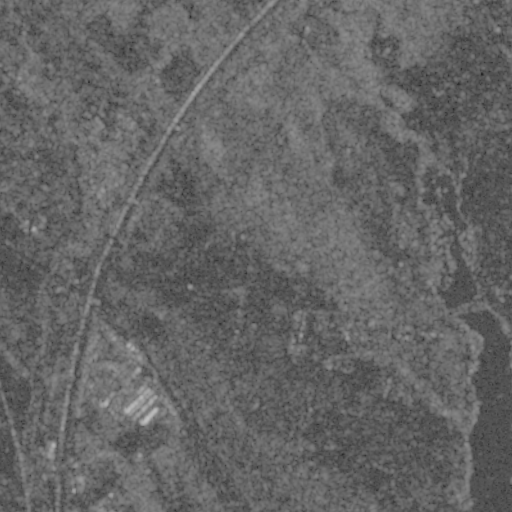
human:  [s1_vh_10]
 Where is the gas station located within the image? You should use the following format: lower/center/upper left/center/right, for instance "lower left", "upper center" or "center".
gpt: The gas station is located in the lower left of the image.
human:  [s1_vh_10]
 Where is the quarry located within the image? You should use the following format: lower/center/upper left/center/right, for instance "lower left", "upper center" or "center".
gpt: The quarry is located in the center left of the image.
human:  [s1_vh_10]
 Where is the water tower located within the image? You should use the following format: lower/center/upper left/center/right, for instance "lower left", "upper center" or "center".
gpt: The water tower is located in the center left of the image.
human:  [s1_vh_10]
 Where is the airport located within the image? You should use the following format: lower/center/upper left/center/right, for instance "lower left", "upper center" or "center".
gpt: There is no airport in the image.

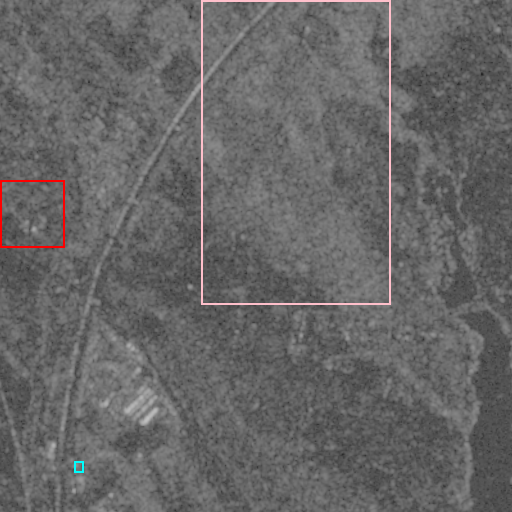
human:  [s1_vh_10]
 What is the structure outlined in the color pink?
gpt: The structure outlined in pink is a crop field.
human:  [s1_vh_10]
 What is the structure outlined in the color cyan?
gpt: The structure outlined in cyan is a gas station.
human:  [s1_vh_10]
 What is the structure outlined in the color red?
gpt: The structure outlined in red is a quarry.
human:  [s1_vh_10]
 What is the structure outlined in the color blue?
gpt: There is no blue outline.